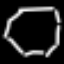
Label: octagon